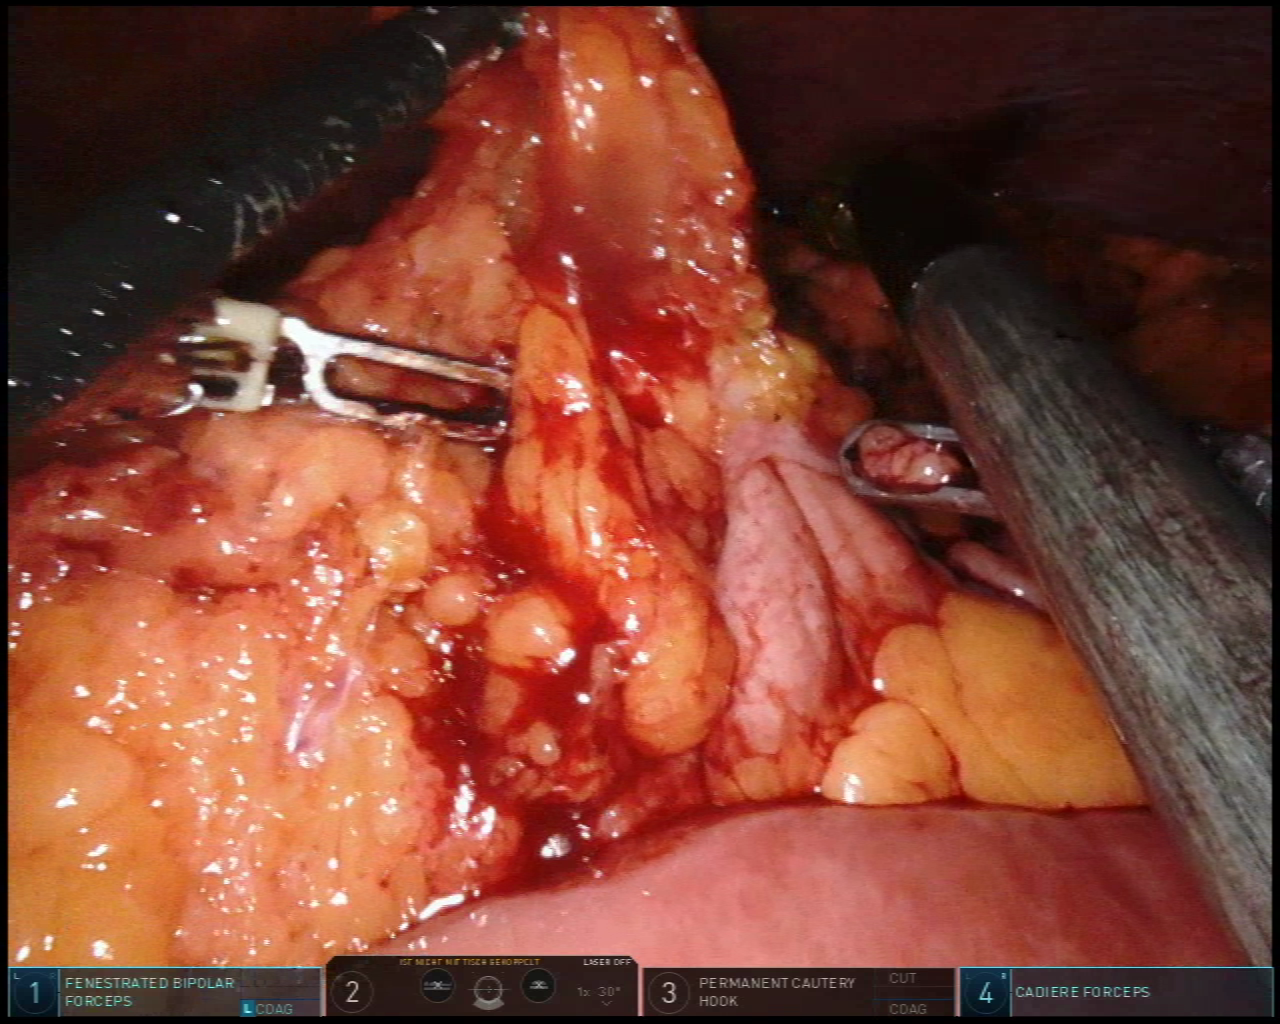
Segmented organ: small_intestine
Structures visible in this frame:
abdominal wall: yes
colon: yes
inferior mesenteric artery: no
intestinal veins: no
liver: no
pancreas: no
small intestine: yes
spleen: no
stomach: no
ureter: no
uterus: no
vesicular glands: no